Aerial crown-view tile of a tropical tree (Barro Colorado Island, Panama), acquired 20250915:
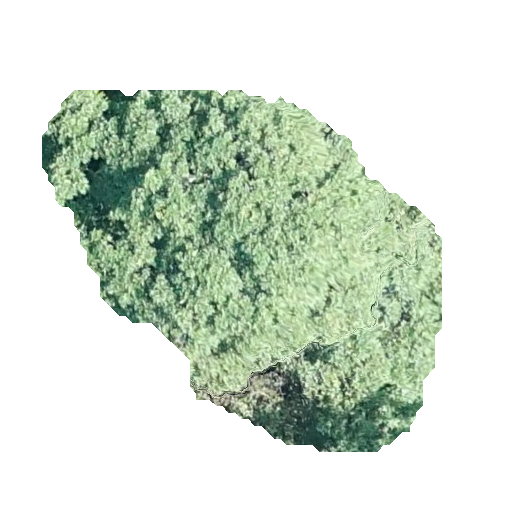
Species: Tabebuia rosea
GBIF accepted scientific name: Tabebuia rosea
Crown area: 143.4 m²